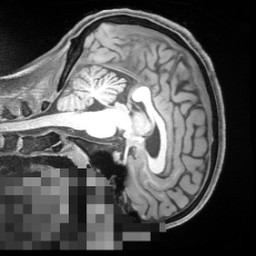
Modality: T1w
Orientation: sagittal
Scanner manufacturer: siemens
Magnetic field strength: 3 T
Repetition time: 2.55 s